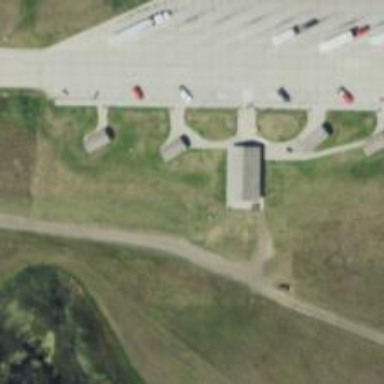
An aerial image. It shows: Rest area on the road.